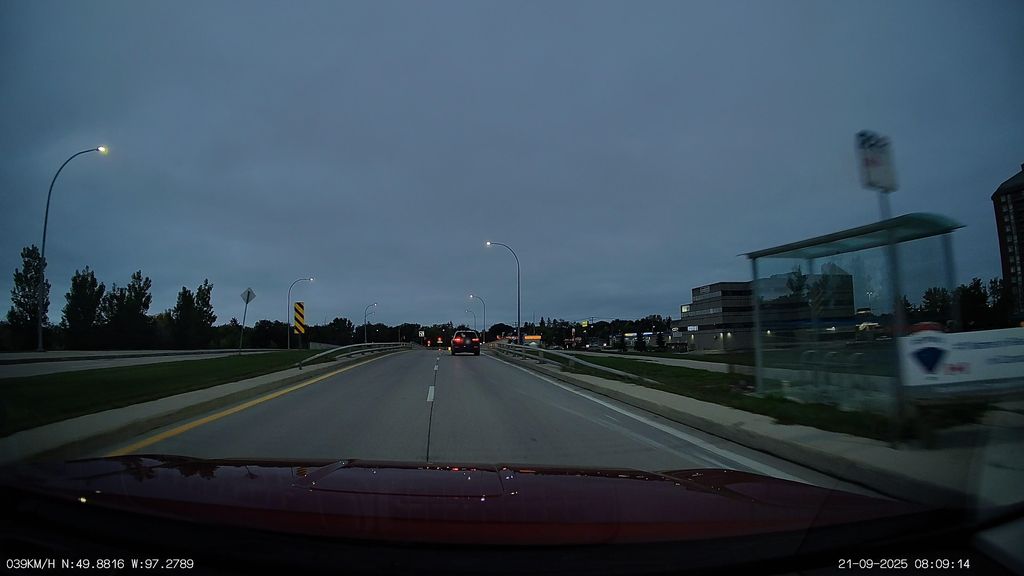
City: winnipeg